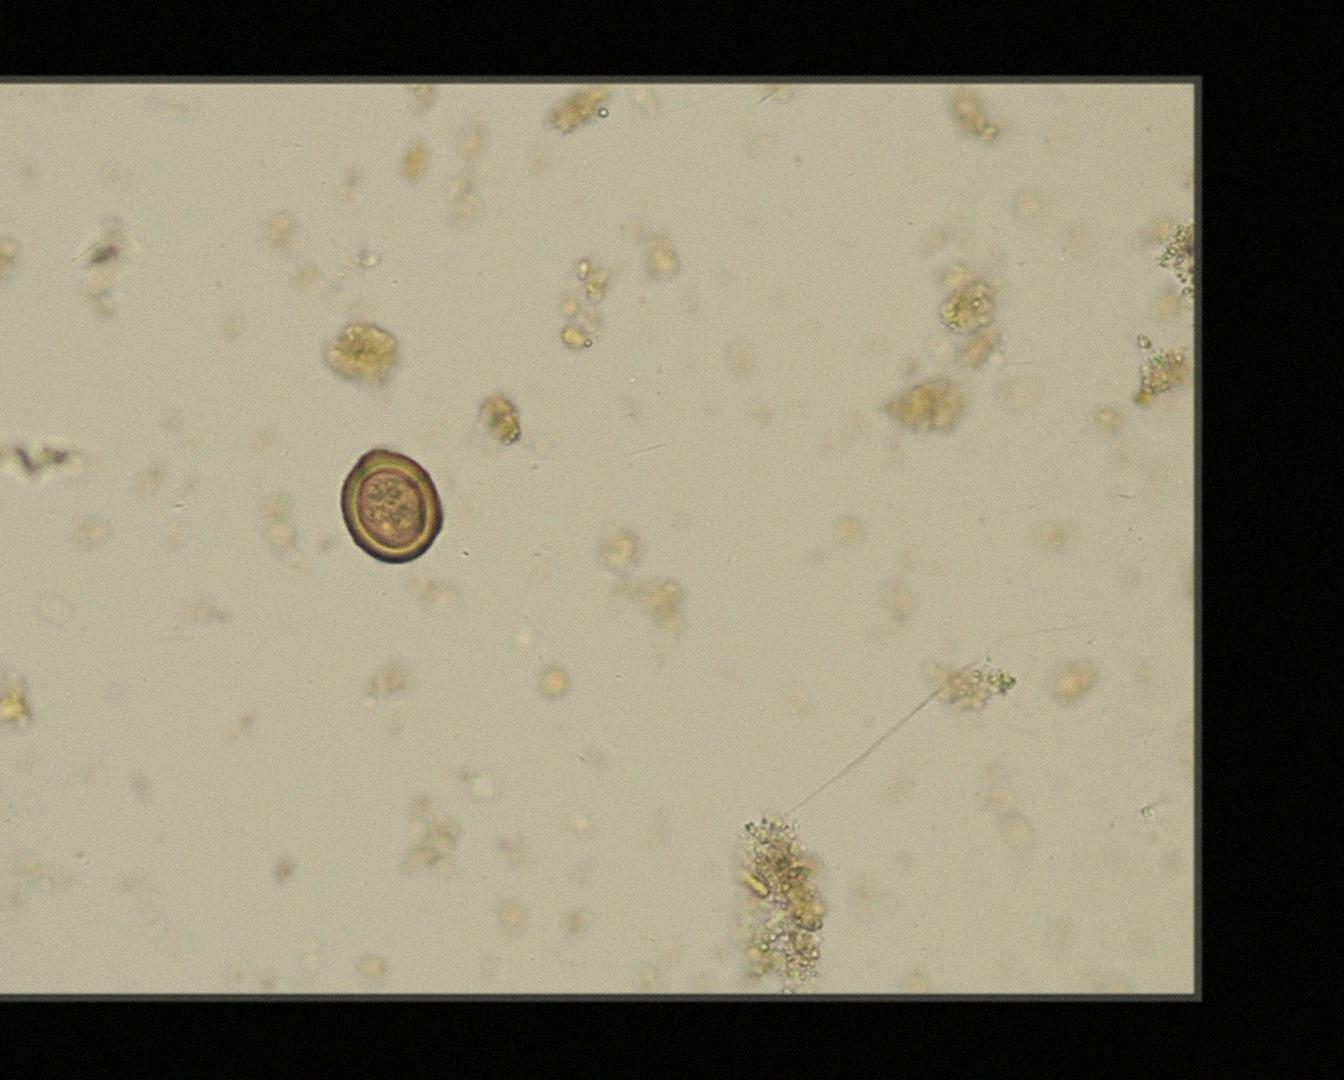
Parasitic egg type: Taenia spp. egg